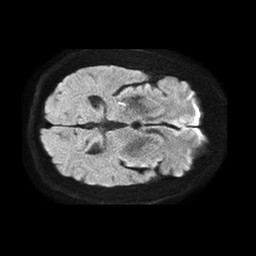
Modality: TRACE
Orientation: axial
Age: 59
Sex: male
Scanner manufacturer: philips
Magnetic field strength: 1.5 T
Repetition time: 4.6 s
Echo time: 0.08631 s